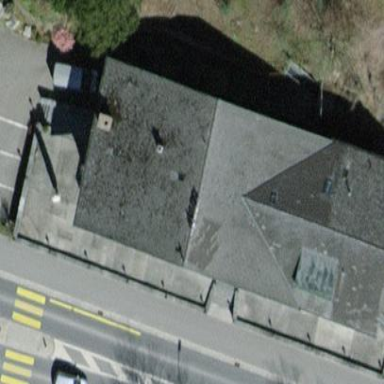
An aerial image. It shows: Bed and breakfast guest house building.